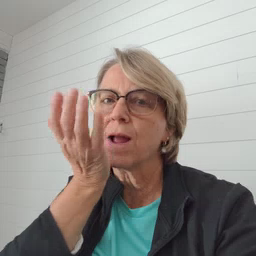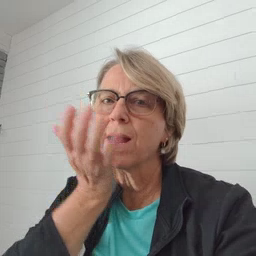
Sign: grass